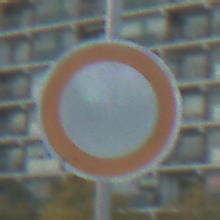
Verkehrszeichen: VerbotFahrzeugeAllerArt
Umgebung: Outdoor, Urban
Tageszeit: MorningAfternoon
Wetter: PartlyCloudy
Licht: Natural
Jahreszeit: NotSpecified
Kontrast: LowContrast